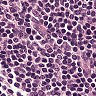
Metastatic tissue present: no